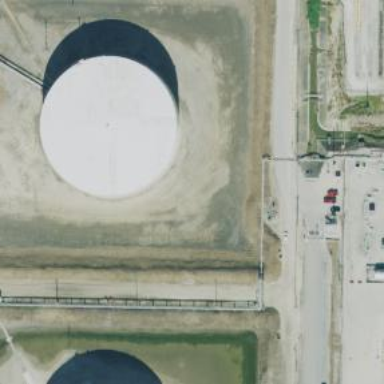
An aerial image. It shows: Storage tank building.